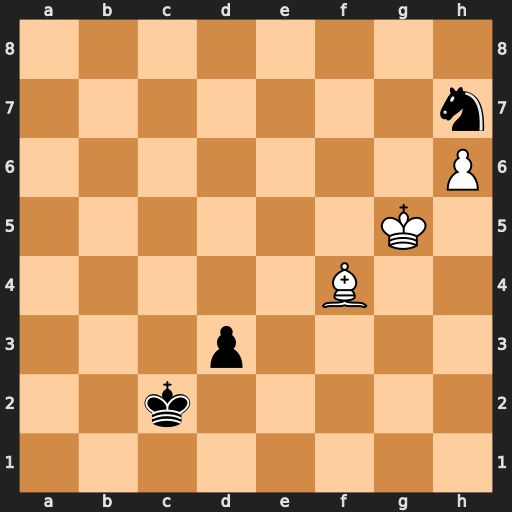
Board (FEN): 8/7n/7P/6K1/5B2/3p4/2k5/8
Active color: w
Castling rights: -
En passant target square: -
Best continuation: Kg6 d2 Bxd2